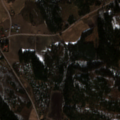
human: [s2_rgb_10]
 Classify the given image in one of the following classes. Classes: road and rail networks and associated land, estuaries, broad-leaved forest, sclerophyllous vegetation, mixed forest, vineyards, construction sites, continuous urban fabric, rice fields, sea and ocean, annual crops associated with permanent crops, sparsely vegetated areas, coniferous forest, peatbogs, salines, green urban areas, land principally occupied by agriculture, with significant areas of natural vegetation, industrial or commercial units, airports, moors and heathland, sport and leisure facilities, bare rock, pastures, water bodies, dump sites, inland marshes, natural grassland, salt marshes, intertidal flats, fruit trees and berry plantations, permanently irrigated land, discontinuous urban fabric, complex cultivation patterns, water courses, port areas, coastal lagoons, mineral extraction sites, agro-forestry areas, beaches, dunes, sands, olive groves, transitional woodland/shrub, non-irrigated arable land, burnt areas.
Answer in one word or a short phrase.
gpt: non-irrigated arable land, land principally occupied by agriculture, with significant areas of natural vegetation, coniferous forest, mixed forest